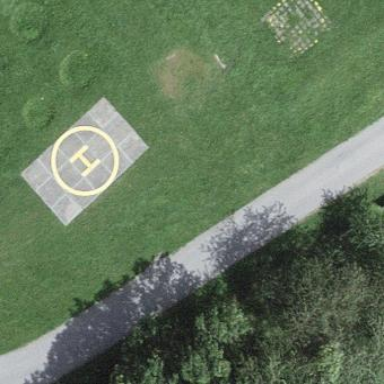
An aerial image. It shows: Image of helipad at airport.